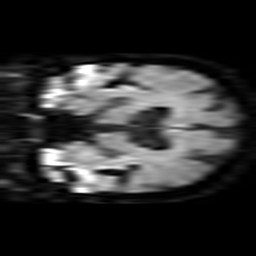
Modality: TRACE
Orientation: coronal
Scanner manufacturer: philips
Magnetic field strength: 3 T
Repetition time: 3.082 s
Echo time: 0.076 s